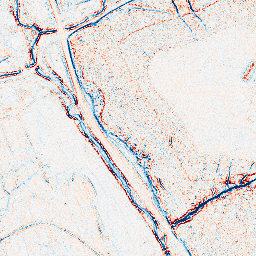
Category: edge_preserving
Decomposition family: anisotropic_diffusion
Decomposition parameters: iterations: 5
kappa: 50
gamma: 0.1
Upsampling method: cubic_catmull_rom
Upsampling parameters: scale: 8
Upsampling scale: 8